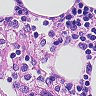
Metastatic tissue present: no